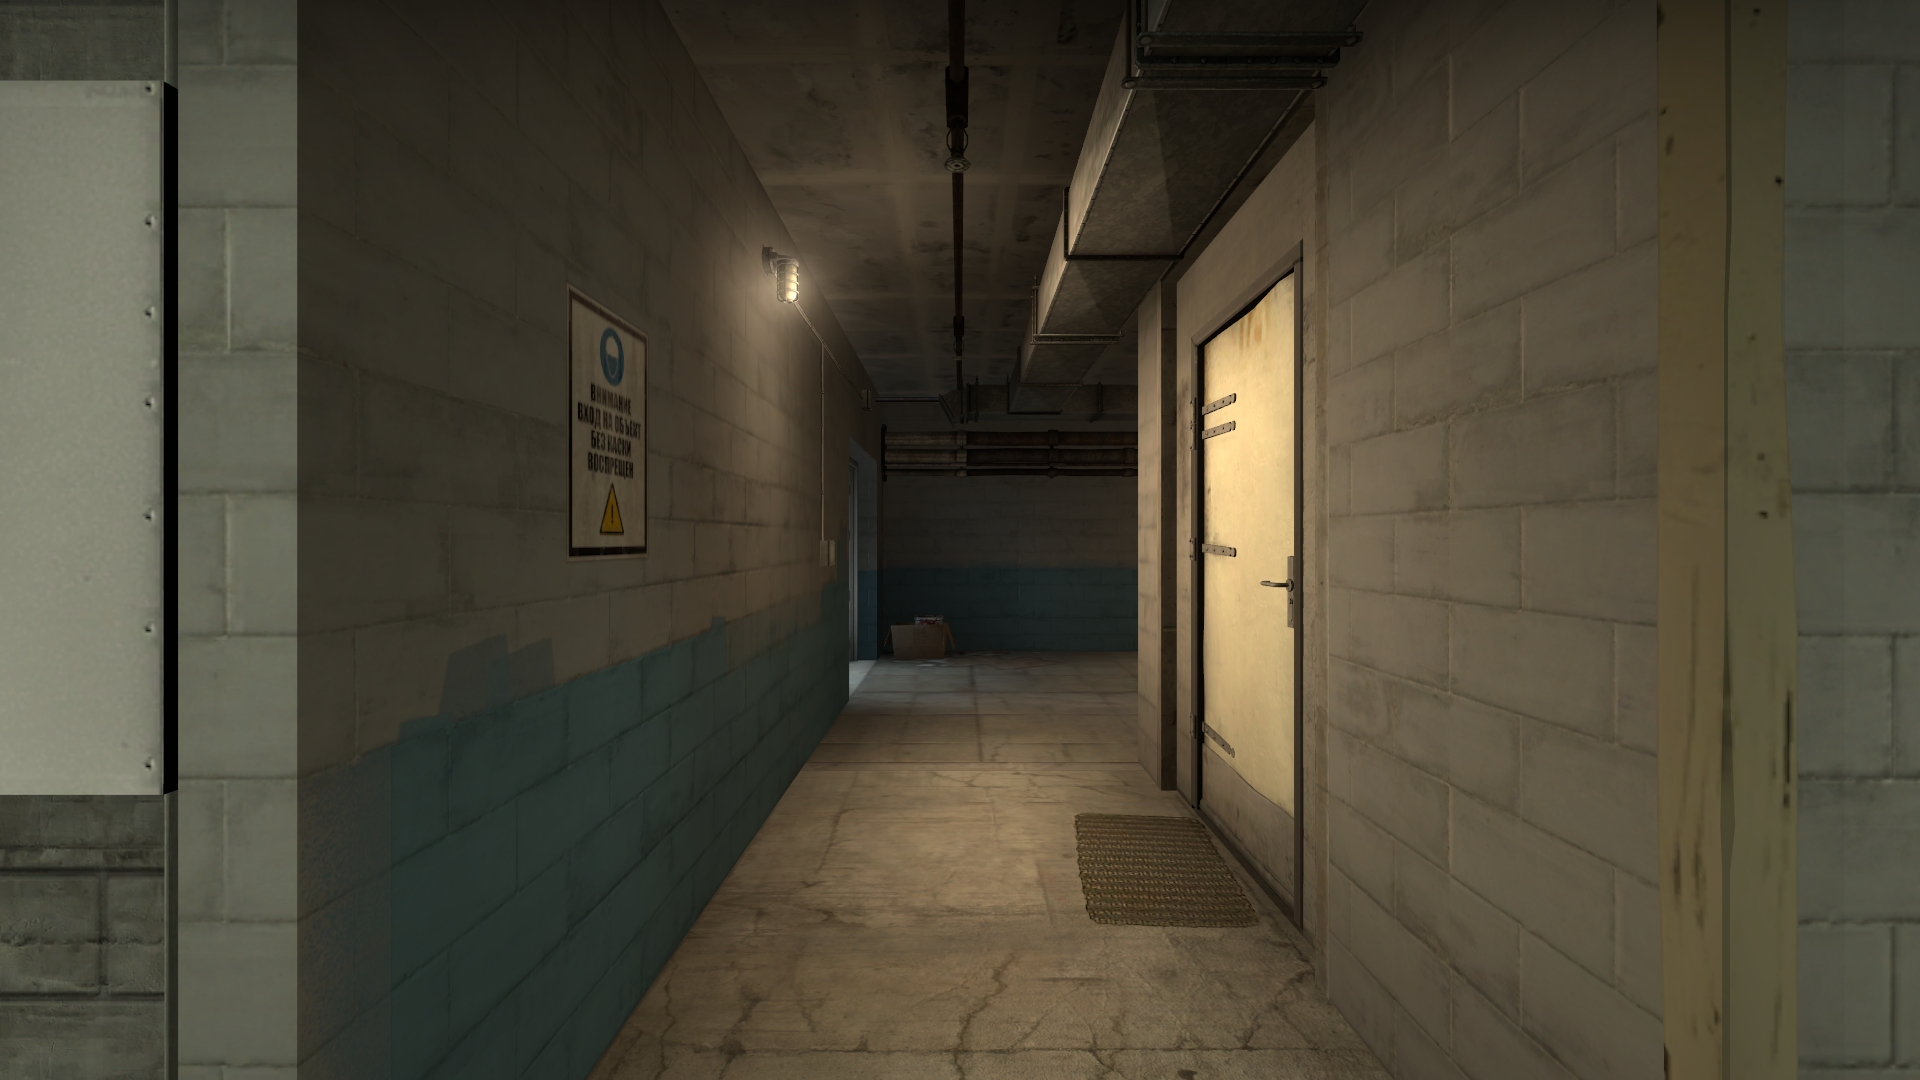
Map: de_train